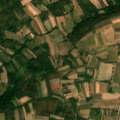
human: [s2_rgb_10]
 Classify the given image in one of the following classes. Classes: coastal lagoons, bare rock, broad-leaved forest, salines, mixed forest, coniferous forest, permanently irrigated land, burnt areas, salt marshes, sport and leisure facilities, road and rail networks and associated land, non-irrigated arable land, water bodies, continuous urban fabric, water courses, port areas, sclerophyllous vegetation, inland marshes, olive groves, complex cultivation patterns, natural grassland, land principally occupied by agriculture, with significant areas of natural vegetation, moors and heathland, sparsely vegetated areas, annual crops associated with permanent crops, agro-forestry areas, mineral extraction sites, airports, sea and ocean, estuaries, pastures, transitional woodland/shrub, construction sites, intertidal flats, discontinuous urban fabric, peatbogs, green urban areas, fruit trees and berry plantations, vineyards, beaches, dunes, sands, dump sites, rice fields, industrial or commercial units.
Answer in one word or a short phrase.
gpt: complex cultivation patterns, land principally occupied by agriculture, with significant areas of natural vegetation, transitional woodland/shrub